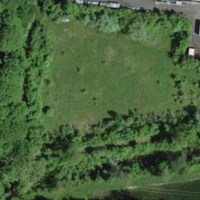
EUNIS habitat code: 41
Species observed at this site:
Tachybaptus ruficollis
Corvus corone
Podiceps cristatus
Turdus philomelos
Fulica atra
Anas crecca
Alcedo atthis
Dendrocopos major
Aegithalos caudatus
Buteo buteo
Sylvia atricapilla
Poecile palustris
Cygnus olor
Ardea alba
Erithacus rubecula
Phoenicurus ochruros
Sitta europaea
Columba livia
Falco tinnunculus
Picus viridis
Acrocephalus scirpaceus
Motacilla cinerea
Cyanistes caeruleus
Anas platyrhynchos
Sturnus vulgaris
Chloris chloris
Aythya ferina
Acrocephalus palustris
Aythya fuligula
Fringilla coelebs
Passer domesticus
Coloeus monedula
Passer montanus
Turdus merula
Nycticorax nycticorax
Columba palumbus
Phalacrocorax carbo
Carduelis carduelis
Tettigonia viridissima
Mareca strepera
Parus major
Mergus merganser
Milvus milvus
Turdus pilaris
Motacilla alba